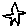
Label: star